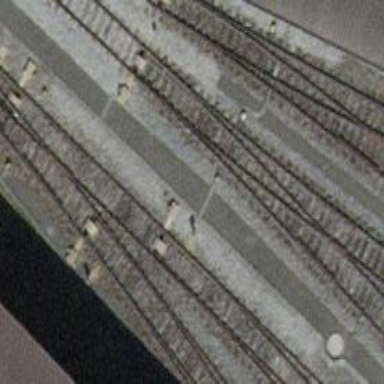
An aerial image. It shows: Railway switch.